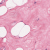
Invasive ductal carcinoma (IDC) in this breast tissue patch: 0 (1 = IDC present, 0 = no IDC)